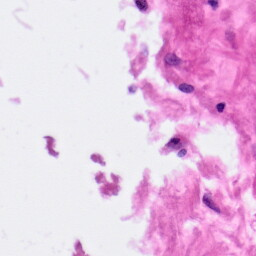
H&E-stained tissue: Pancreatic